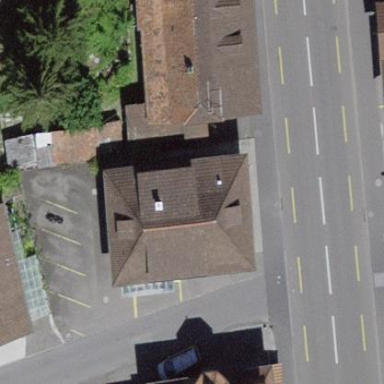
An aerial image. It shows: Hipped-roof building with apartments.